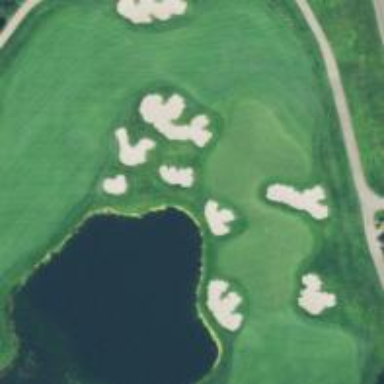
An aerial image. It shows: View of golf hole.